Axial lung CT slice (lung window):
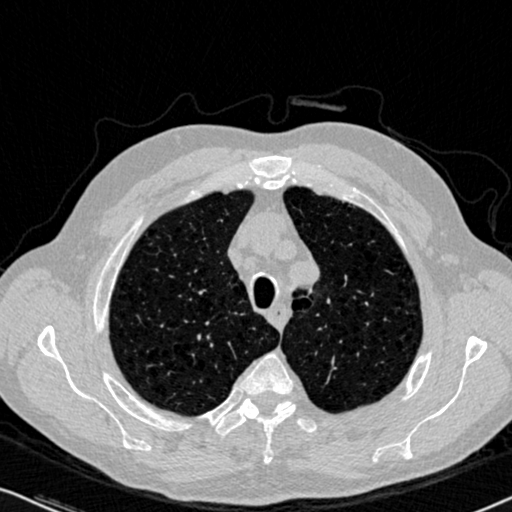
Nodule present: no